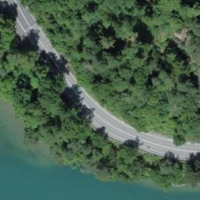
EUNIS habitat code: 41
Species observed at this site:
Cephalanthera longifolia
Lactuca perennis
Periparus ater